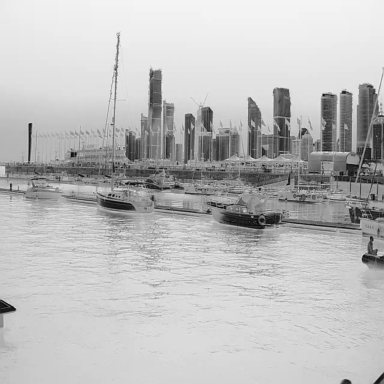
There are nine objects shown in the infrared image, including five canoes, and four sailboats.